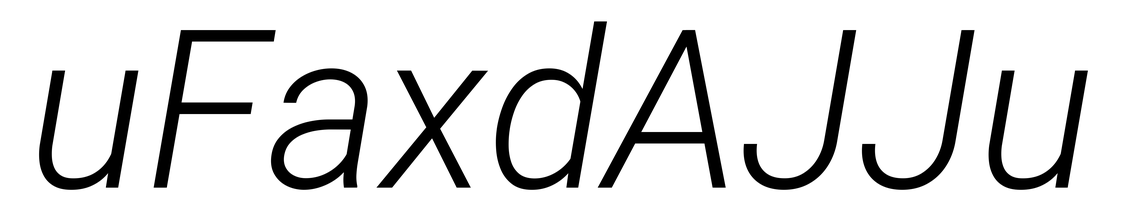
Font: Roboto-Italic_Light_Italic